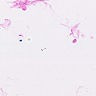
Metastatic tissue present: no